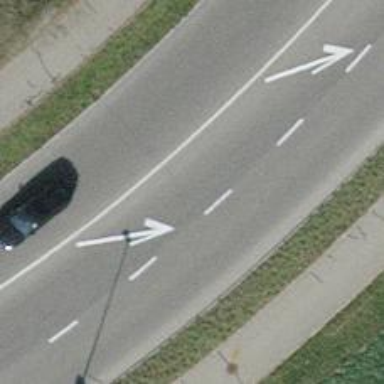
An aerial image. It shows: Secondary road with separate asphalt sidewalk.